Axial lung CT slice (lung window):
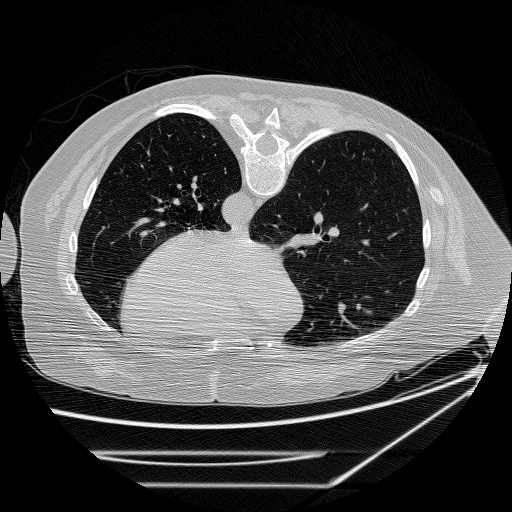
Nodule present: no